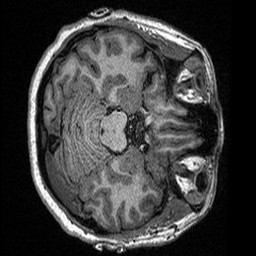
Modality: T1w
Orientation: axial
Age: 35
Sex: female
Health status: healthy
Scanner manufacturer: siemens
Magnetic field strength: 3 T
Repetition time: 2.3 s
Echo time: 0.00298 s